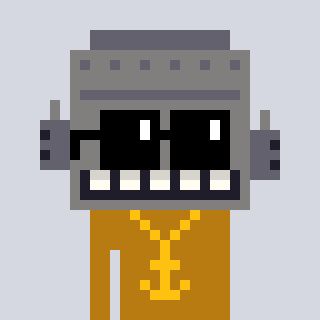
a pixel art character with square black sunglasses, a robot-shaped head and a gold-colored body on a cool background